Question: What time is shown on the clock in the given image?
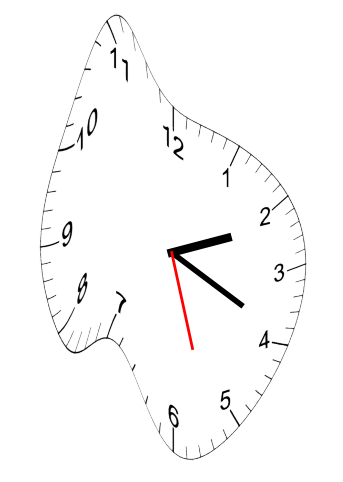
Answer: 02:19:27